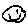
Label: smiley face